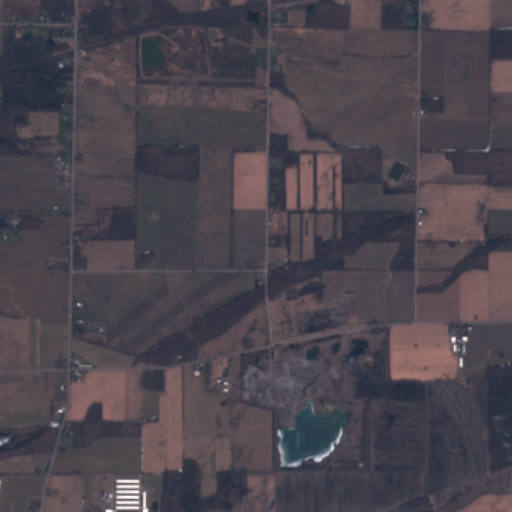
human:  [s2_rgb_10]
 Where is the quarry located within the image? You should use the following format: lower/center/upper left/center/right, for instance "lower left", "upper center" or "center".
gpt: The quarry is located in the center right of the image.
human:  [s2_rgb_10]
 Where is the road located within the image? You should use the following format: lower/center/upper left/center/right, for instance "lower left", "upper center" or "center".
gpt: There is no road in the image.